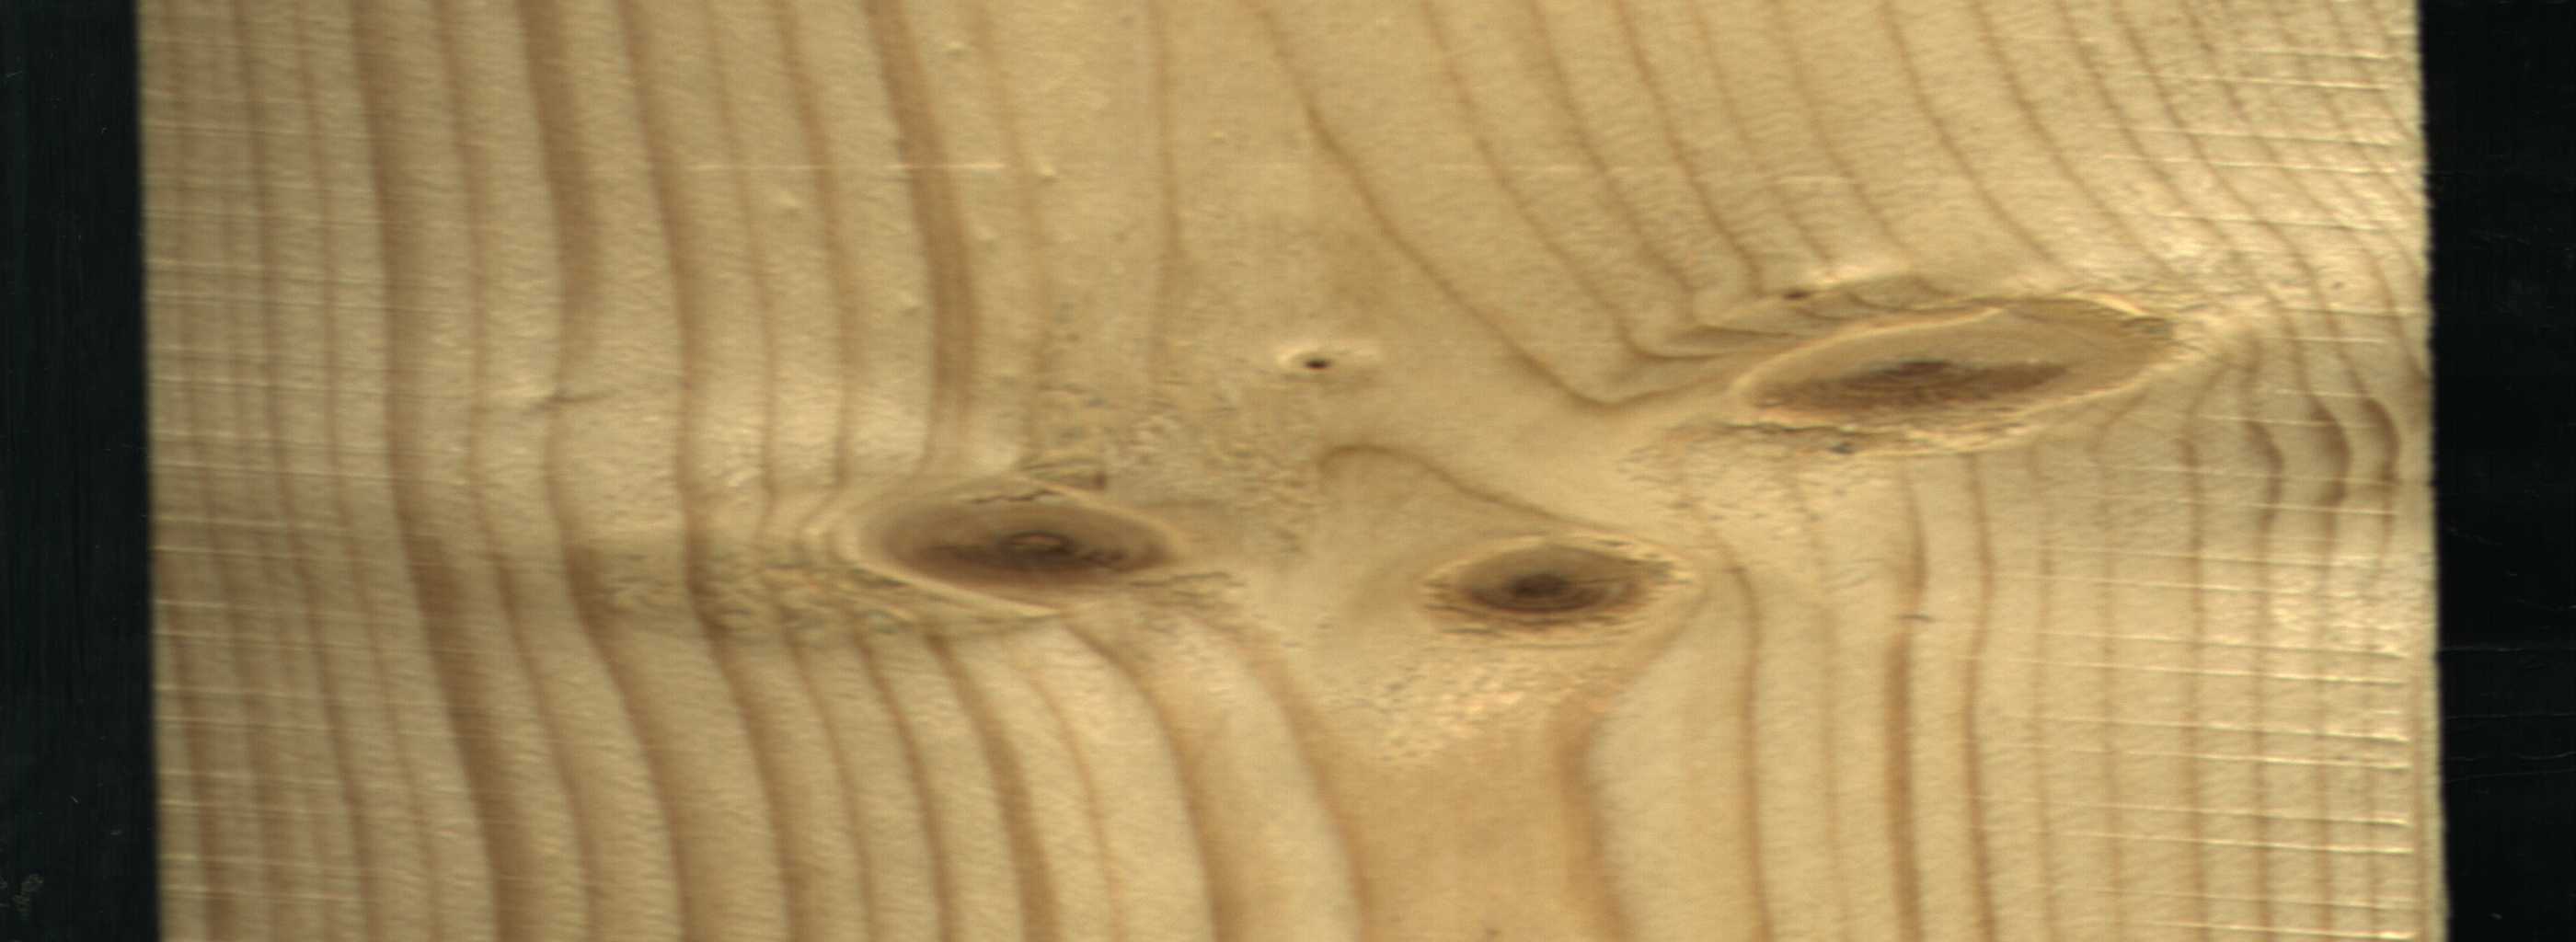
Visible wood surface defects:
Dead_Knot
Live_Knot
Live_Knot
Live_Knot